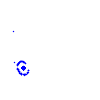
Particle: electron